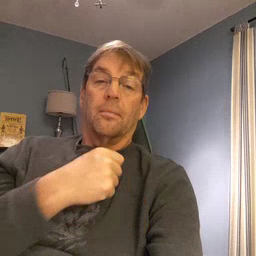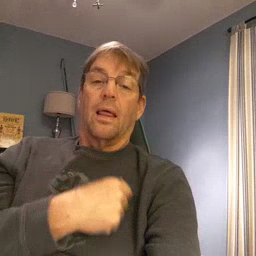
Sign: bath